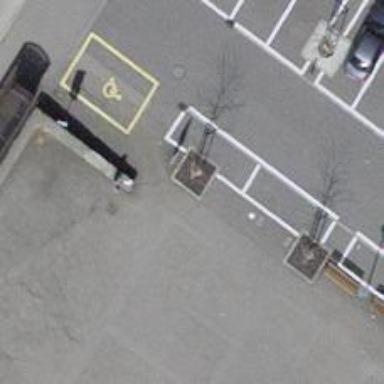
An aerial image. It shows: Urban tree adds touch of nature to the surroundings.